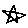
Label: star